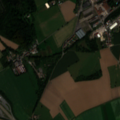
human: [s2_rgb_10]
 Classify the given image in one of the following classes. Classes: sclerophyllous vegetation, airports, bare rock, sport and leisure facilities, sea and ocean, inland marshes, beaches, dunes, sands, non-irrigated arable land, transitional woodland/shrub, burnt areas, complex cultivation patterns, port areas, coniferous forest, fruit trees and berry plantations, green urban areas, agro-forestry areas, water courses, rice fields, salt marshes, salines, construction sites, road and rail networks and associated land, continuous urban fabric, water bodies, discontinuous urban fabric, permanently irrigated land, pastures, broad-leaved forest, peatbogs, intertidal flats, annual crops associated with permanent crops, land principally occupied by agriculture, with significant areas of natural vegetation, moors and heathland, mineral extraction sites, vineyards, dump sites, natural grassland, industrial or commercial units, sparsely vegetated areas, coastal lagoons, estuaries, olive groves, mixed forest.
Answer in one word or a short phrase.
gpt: discontinuous urban fabric, non-irrigated arable land, complex cultivation patterns, land principally occupied by agriculture, with significant areas of natural vegetation, transitional woodland/shrub